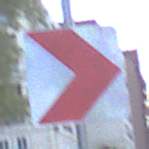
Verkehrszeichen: RichtungstafelnInKurvenKleinLinks
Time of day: SunriseSunset
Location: Outdoor (Urban)
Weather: Clear
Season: NotSpecified
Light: Natural